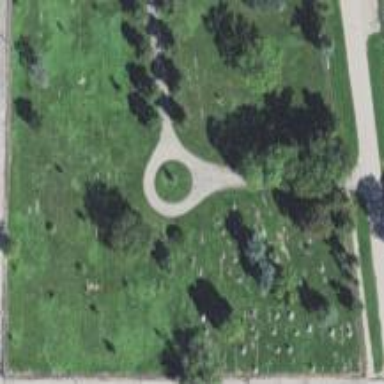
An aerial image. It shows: Cemetery.